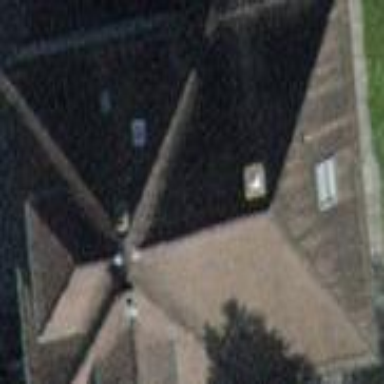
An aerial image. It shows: The roof of the building has hipped shape.